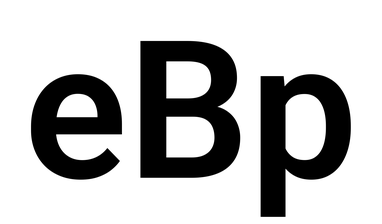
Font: Roboto_SemiBold